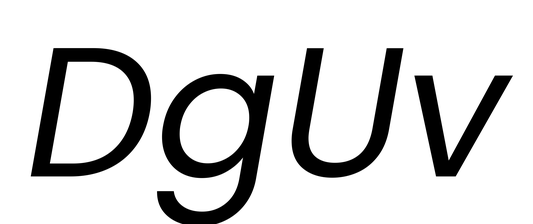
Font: Poppins-Italic